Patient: sex M, age 29
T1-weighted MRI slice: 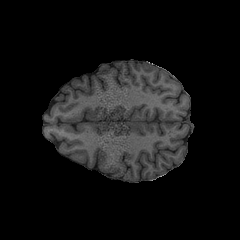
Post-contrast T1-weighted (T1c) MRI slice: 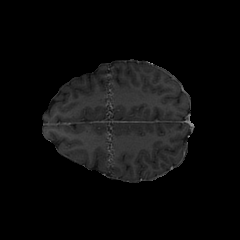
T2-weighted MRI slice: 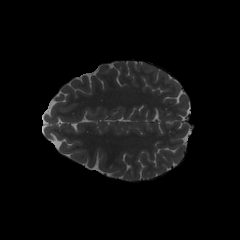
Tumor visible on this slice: no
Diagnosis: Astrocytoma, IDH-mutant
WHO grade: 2